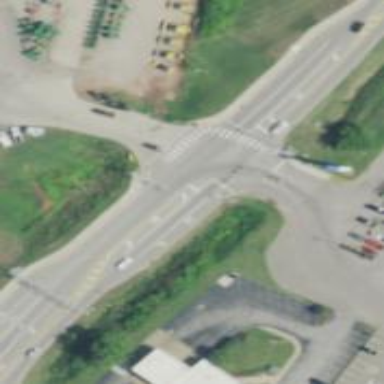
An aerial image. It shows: Footway crossing.